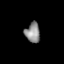
Tissue: prostate
Cell type: B cells
Senescence score: 0.2498
Nuclear area (px): 286
Mean DAPI intensity: 140.801